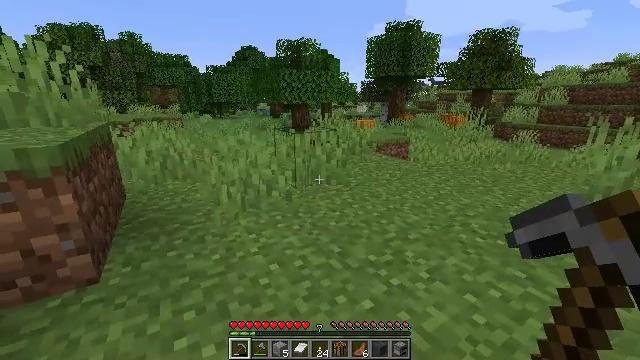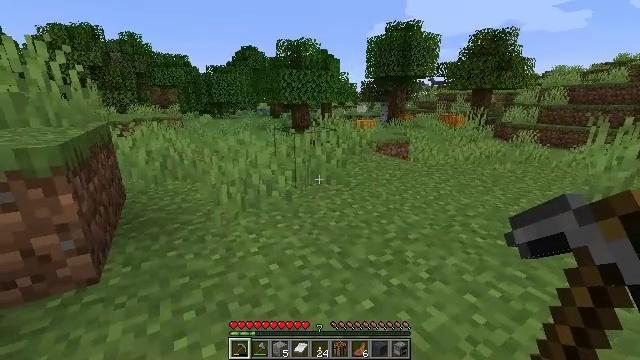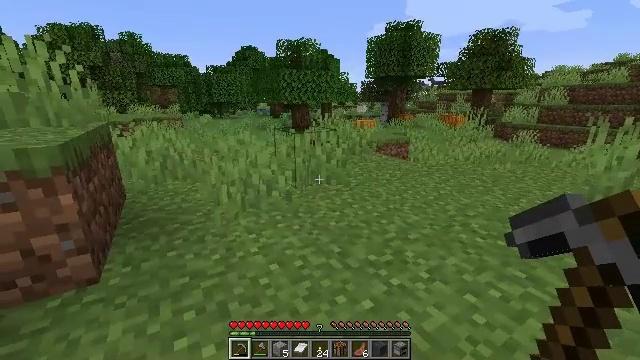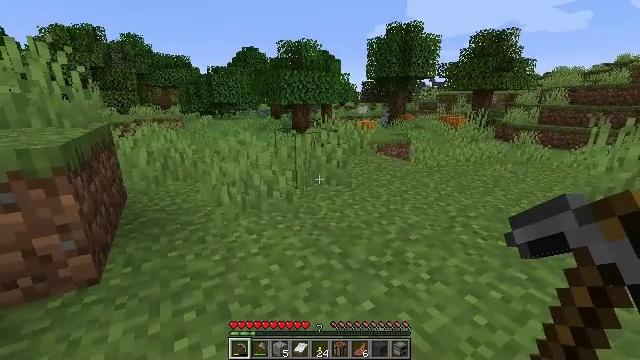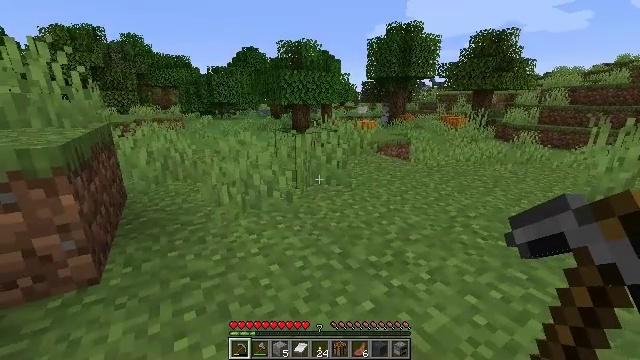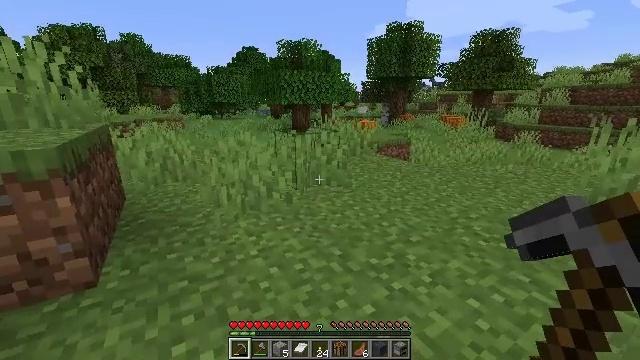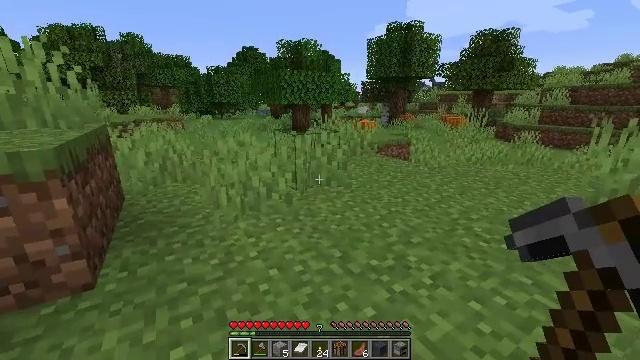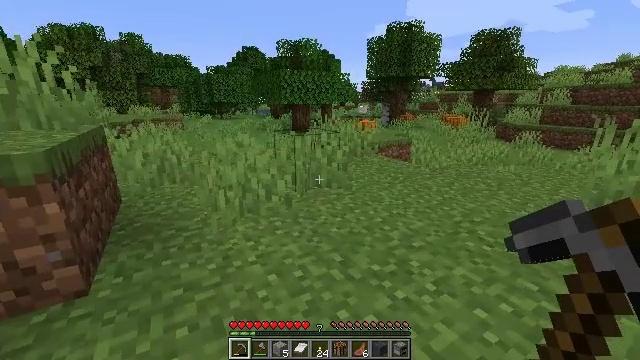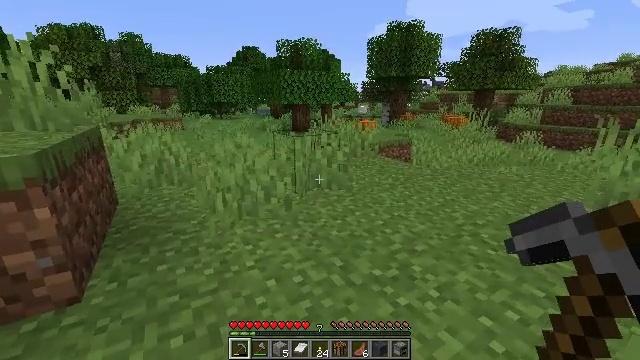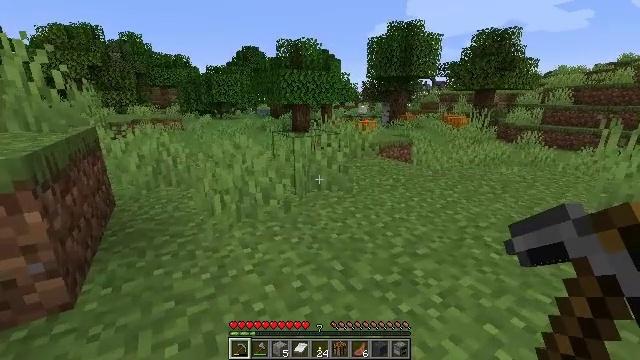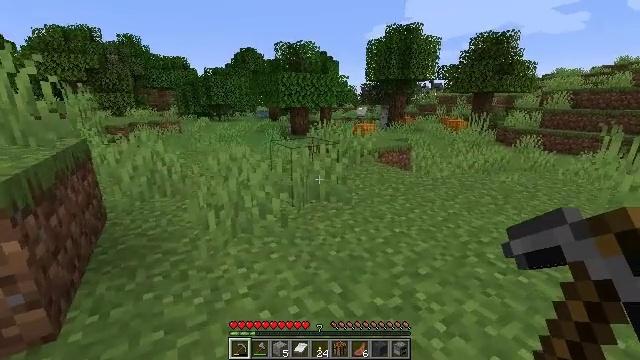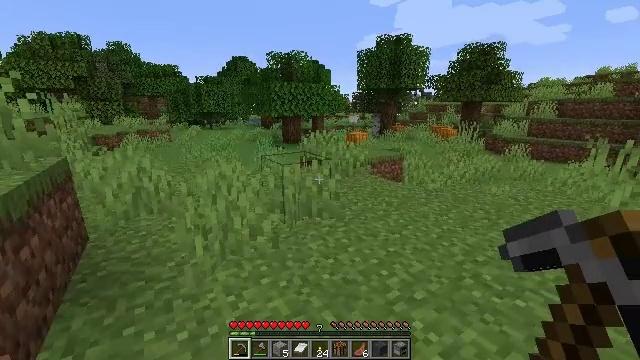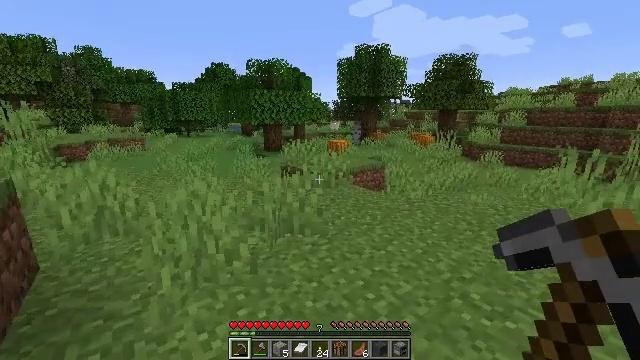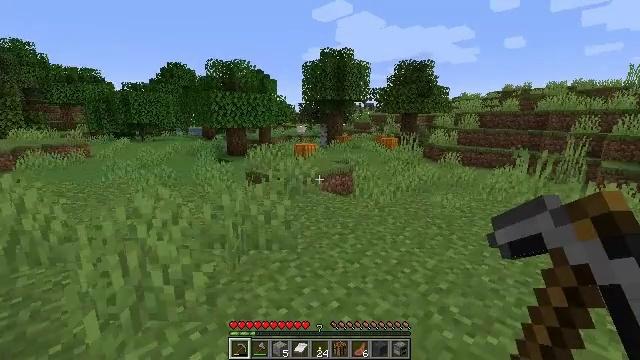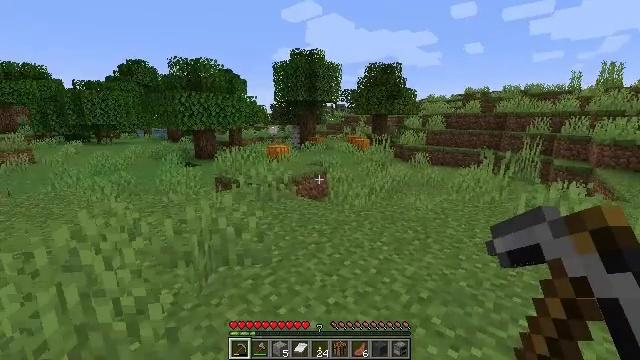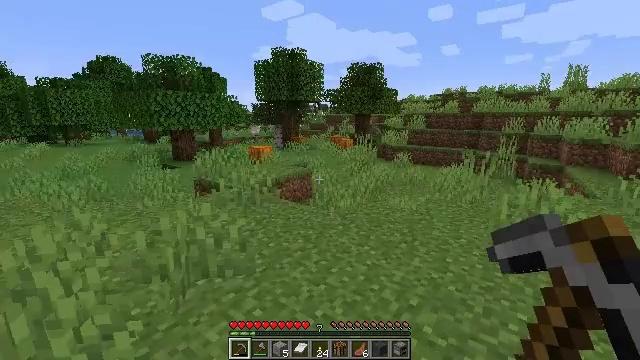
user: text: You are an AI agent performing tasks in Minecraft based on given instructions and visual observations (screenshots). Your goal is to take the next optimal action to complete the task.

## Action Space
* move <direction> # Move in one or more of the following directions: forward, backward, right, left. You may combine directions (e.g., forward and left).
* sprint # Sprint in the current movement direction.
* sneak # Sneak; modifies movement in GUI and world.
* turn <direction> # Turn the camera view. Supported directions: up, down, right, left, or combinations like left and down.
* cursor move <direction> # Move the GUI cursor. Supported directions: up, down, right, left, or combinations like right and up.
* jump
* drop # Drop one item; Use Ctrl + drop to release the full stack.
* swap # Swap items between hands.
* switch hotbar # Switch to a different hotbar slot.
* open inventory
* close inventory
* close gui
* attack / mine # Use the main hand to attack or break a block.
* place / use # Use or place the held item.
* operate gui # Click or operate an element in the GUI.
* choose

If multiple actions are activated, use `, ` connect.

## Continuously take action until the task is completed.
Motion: motion action
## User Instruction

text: Harvest a pumpkin from the field.
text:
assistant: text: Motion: sneak
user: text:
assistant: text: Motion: sneak
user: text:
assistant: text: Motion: sneak
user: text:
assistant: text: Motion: sneak
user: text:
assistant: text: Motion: move forward, sneak
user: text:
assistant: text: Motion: move forward, sneak
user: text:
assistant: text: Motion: move forward, sneak
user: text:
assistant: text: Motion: move forward, sneak
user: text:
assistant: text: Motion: move forward
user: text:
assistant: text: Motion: move forward
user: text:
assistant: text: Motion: move forward, turn right and up
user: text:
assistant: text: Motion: move forward, turn right and up
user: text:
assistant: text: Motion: move forward, turn right
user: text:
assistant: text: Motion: move forward, turn right
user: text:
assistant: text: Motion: move forward, turn right
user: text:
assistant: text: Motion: move forward, turn right
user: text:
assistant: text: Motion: move forward, turn right
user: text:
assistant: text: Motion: move forward, turn right
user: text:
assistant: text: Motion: move forward, turn right
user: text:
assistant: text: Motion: move forward
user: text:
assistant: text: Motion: move forward
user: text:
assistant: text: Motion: move forward
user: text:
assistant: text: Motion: move forward
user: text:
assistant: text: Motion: move forward
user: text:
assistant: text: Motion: move forward
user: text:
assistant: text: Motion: move forward
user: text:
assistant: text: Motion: move forward
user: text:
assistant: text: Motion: move forward
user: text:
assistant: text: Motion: no_op
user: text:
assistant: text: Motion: no_op